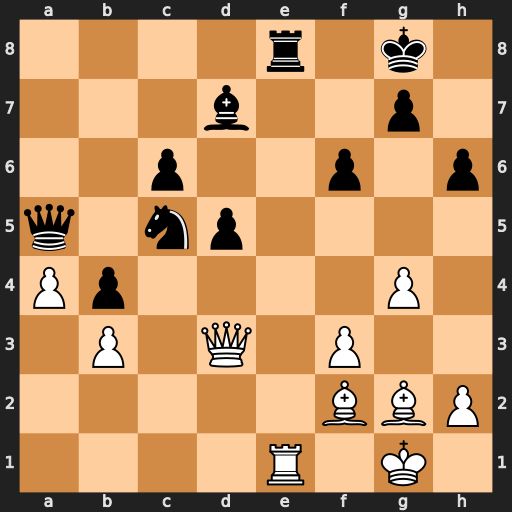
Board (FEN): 4r1k1/3b2p1/2p2p1p/q1np4/Pp4P1/1P1Q1P2/5BBP/4R1K1
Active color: w
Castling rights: -
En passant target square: -
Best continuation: Rxe8+ Bxe8 Qe3